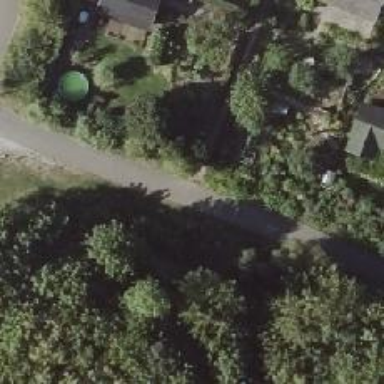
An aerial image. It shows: Asphalt footway.